Question: I want to recreate how the gmail conversation list looks where you check the box for multiple selections and click else where for single viewing like in the picture

I tried using 'CheckedTextView' but there is no checkbox like I thought there would be, so I guess my first question is would I be looking at just a regular 'CheckBox' and if it is just a check box will that still allow for single clicks where it does not affect the checkbox?
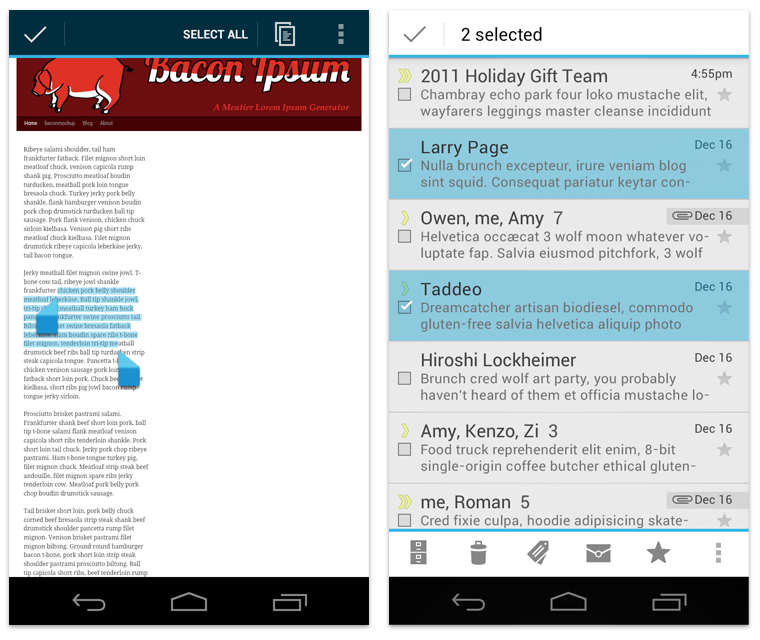
Answer: Add a LinearLayout or RelativeLayout to the listview as each item and make the layout have a checkbox on the left and textview on the right that has on onClick function defined.